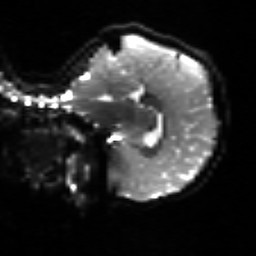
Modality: sbref
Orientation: sagittal
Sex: female
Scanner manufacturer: siemens
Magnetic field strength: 3 T
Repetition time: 5 s
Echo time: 0.071 s